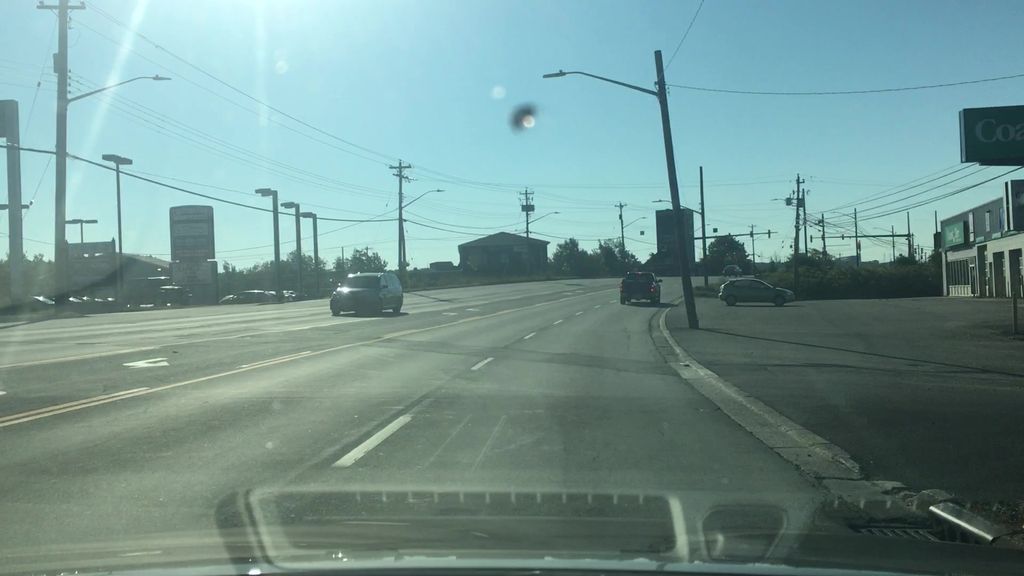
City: halifax